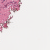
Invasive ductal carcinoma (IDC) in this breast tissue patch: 0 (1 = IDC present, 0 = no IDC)